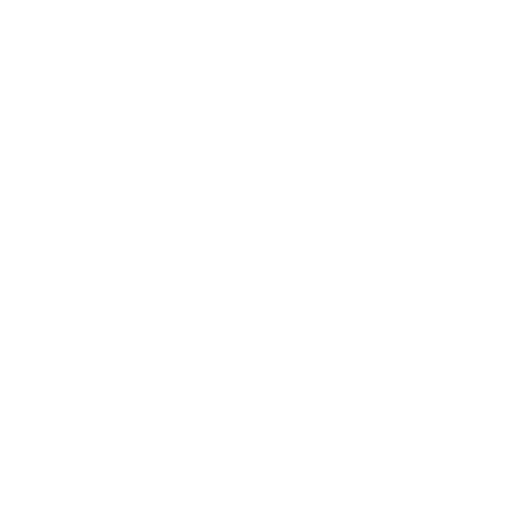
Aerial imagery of island in Alaska named Hauti Island containing only unknown